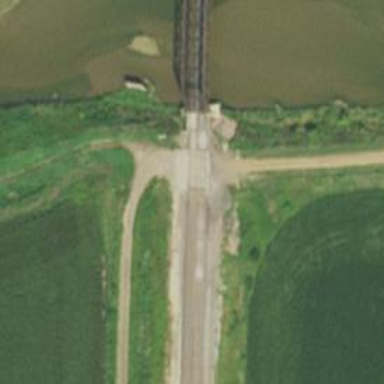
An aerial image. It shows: Level crossing with saltire marking.